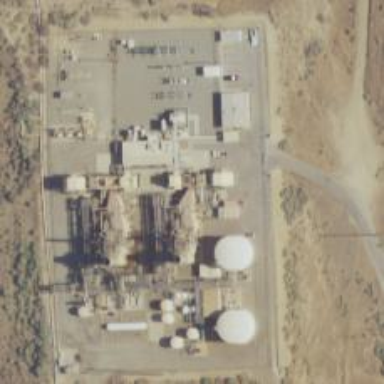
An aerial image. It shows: Gas turbine generator.